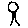
Label: tree